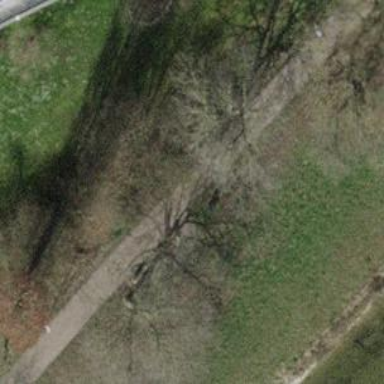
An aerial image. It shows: Brown bench in the vicinity.